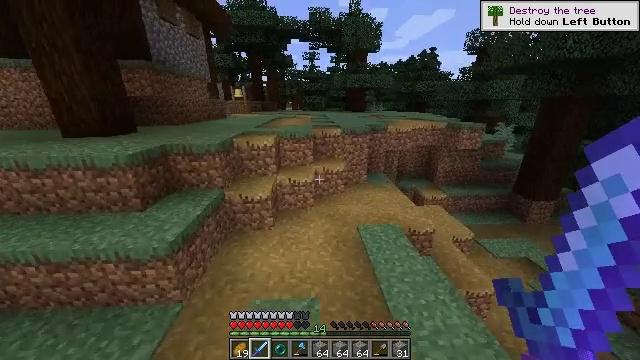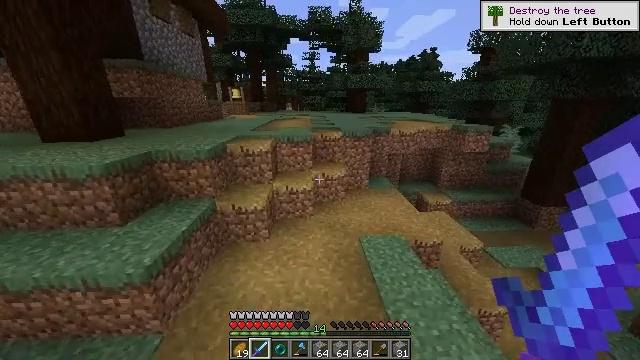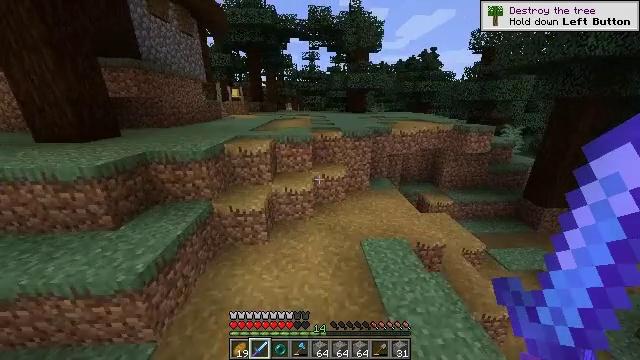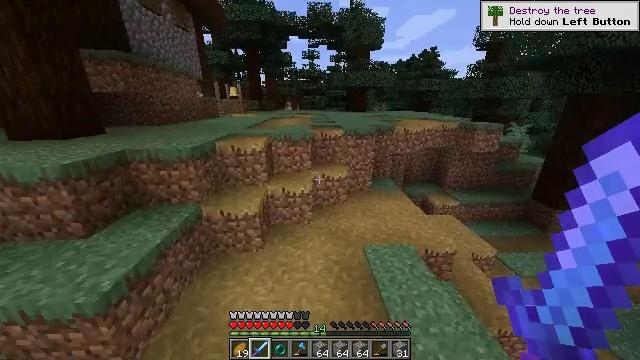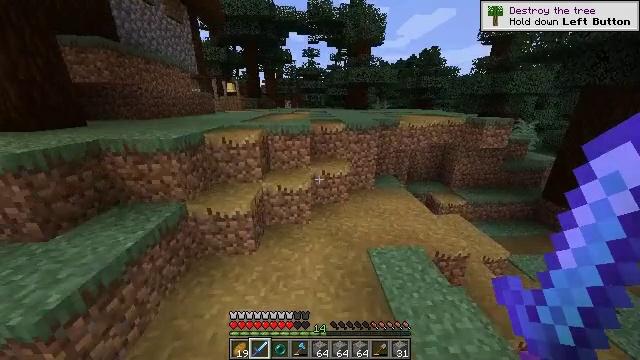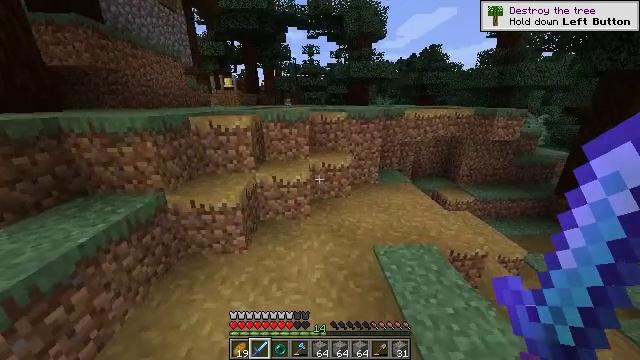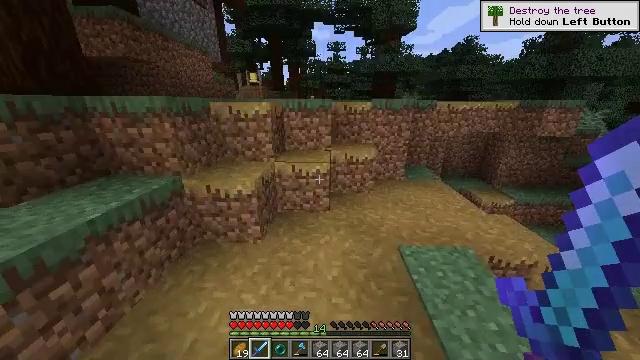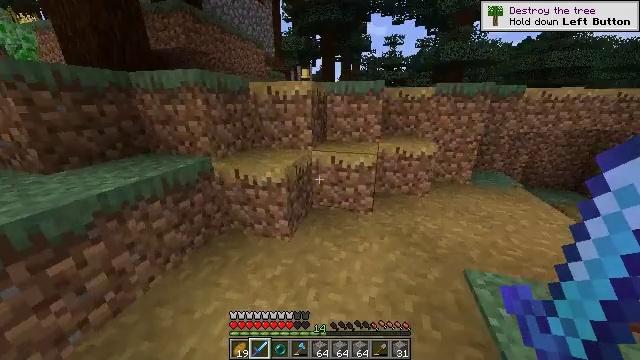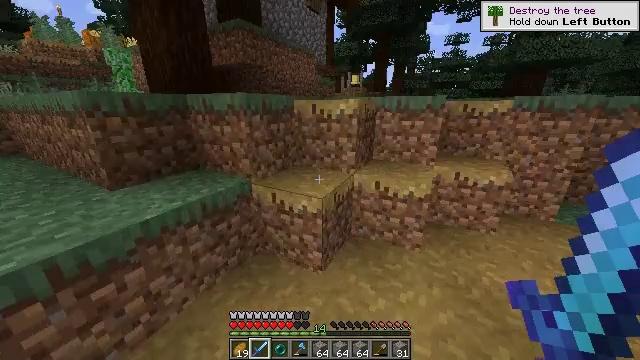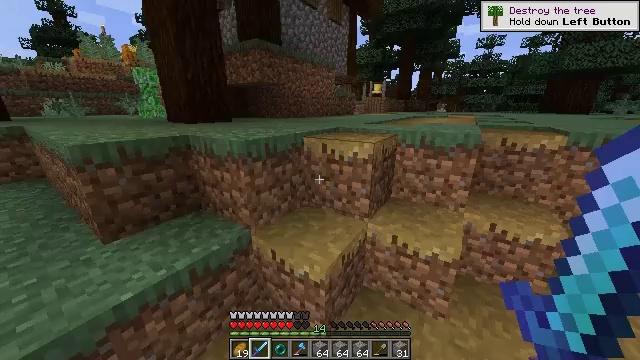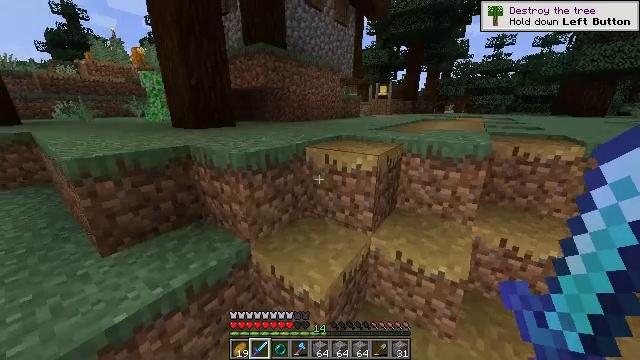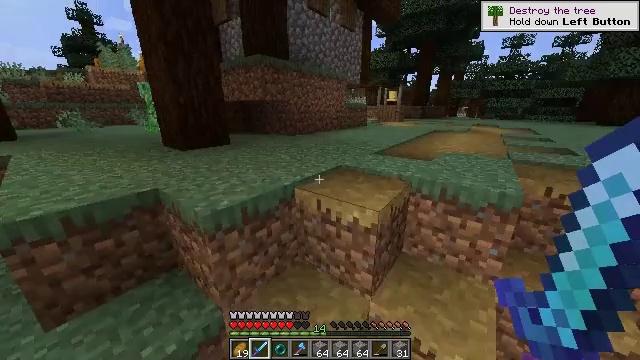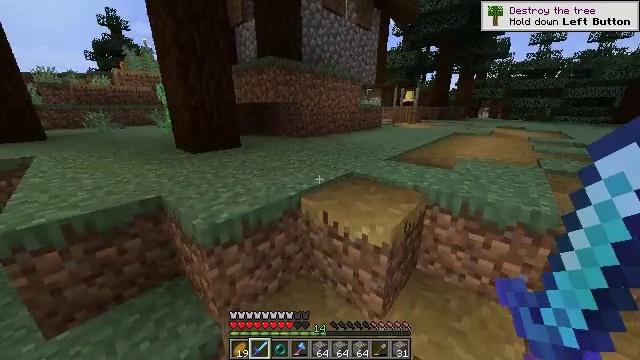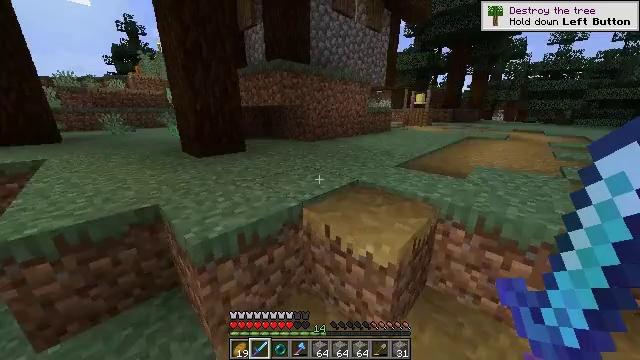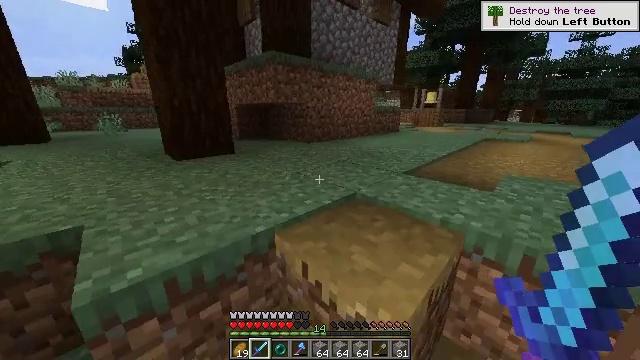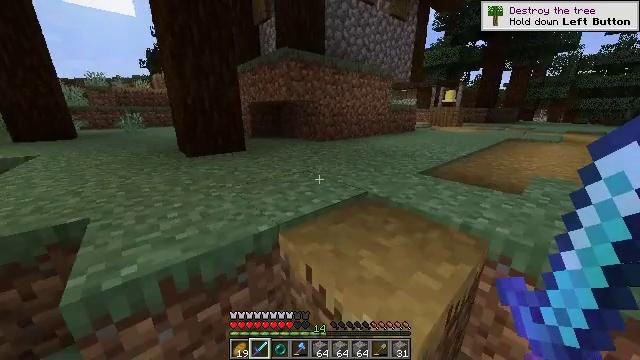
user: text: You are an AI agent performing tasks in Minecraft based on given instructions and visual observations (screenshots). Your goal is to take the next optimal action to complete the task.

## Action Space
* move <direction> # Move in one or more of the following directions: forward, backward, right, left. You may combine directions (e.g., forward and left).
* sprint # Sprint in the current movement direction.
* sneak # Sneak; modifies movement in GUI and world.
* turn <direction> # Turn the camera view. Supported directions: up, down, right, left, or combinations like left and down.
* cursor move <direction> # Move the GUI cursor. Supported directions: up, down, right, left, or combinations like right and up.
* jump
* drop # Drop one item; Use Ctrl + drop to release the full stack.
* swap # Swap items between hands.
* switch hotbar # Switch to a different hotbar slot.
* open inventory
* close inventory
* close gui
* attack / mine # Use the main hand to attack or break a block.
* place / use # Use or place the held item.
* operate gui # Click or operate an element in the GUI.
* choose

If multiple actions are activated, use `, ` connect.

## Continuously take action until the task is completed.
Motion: motion action
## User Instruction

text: Attack the torch to pick it up.
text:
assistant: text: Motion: move forward, sprint, jump
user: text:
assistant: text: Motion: move forward, sprint, jump
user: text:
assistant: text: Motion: move forward, jump
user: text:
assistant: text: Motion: move forward, jump
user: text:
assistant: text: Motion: move forward, jump
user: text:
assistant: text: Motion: move forward, turn left, jump
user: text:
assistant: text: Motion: move forward, turn left, jump
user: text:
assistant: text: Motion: move forward, turn left, jump
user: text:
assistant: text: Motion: move forward, turn left, jump
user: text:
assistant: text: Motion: move forward, sprint, turn left, jump
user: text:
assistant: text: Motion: move forward, sprint, turn left, jump
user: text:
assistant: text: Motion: move forward, sprint, turn left, jump
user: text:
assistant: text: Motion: move forward, sprint, turn left, jump
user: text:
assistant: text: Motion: move forward, sprint, turn left, jump
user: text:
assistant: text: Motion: move forward, sprint, turn left, jump
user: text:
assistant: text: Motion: move forward, sprint, turn left, jump
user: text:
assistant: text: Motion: move forward, turn left, jump
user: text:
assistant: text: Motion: move forward, jump
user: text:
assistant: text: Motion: move forward, jump
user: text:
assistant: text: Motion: move forward, sprint, jump
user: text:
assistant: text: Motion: move forward, sprint, jump
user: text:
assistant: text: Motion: move forward, sprint, jump
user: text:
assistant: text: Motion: move forward, sprint, jump
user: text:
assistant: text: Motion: move forward, sprint, turn right and down, jump
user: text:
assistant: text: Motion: move forward, sprint, turn right, jump
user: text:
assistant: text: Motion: move forward, turn right, jump
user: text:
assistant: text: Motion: move forward, turn right, jump
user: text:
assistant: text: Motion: move forward, jump
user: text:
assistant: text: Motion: move forward, jump
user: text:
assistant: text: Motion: move forward, sprint, jump